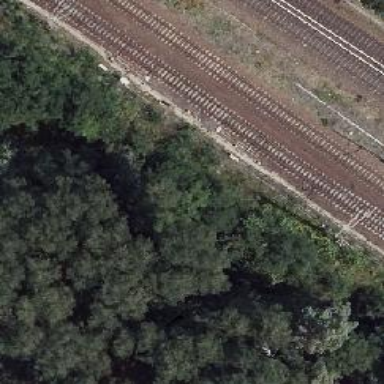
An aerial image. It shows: Railway junction.